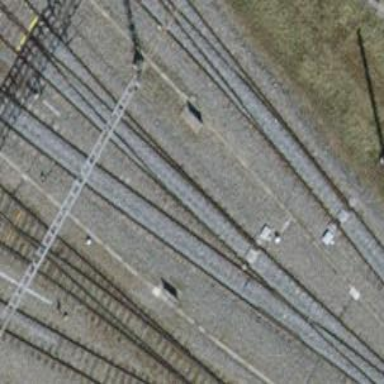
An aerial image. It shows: Railway switch.